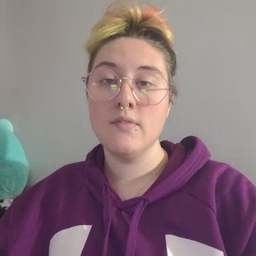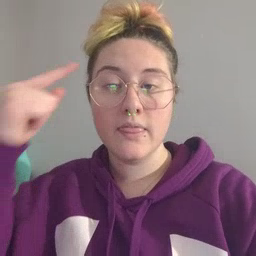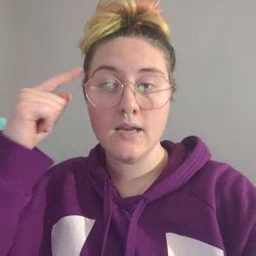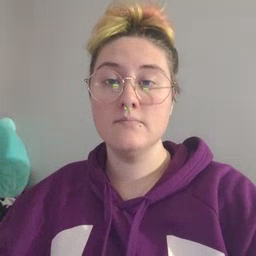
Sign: think